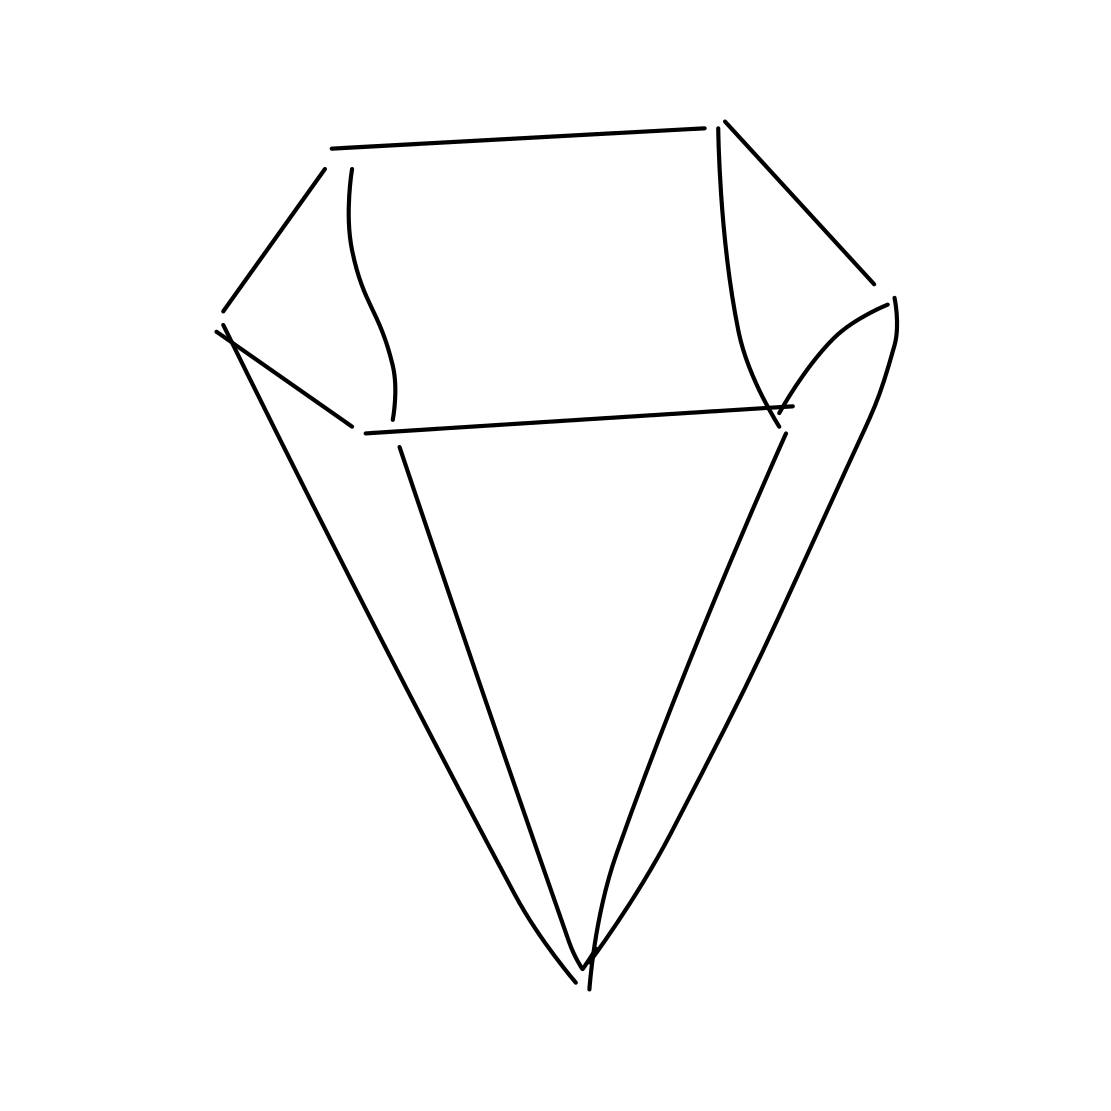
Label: diamond